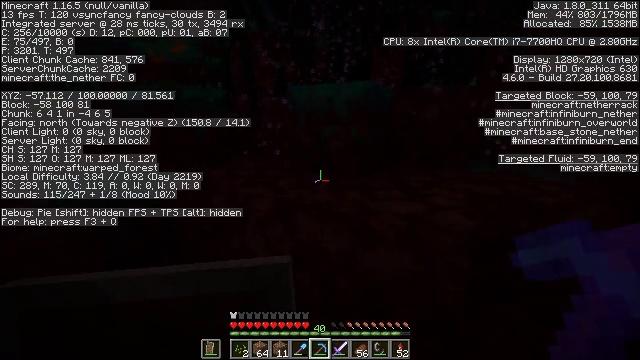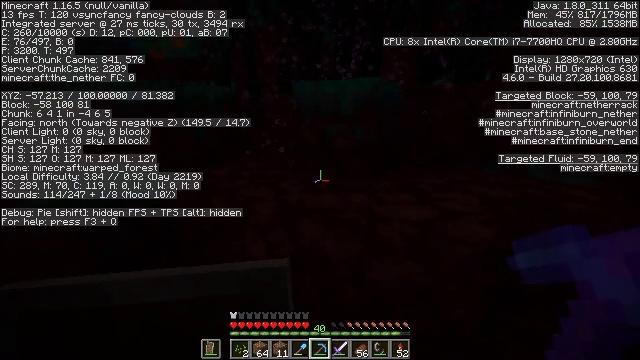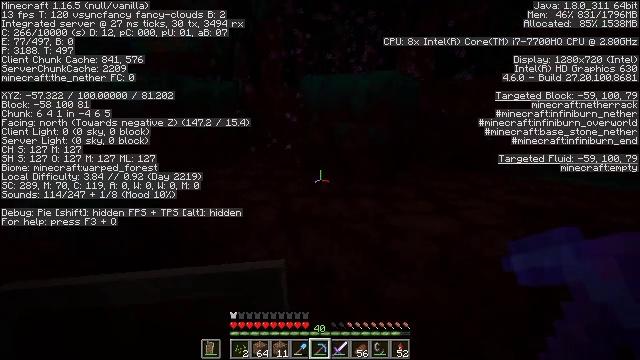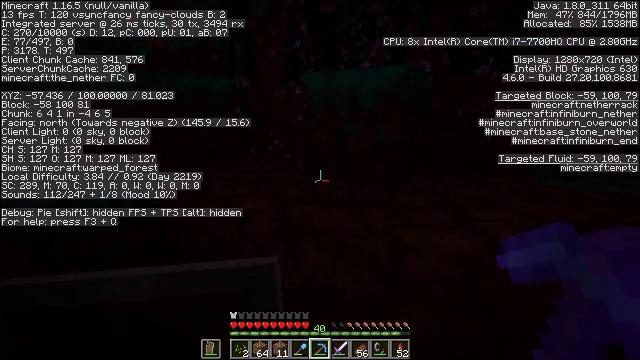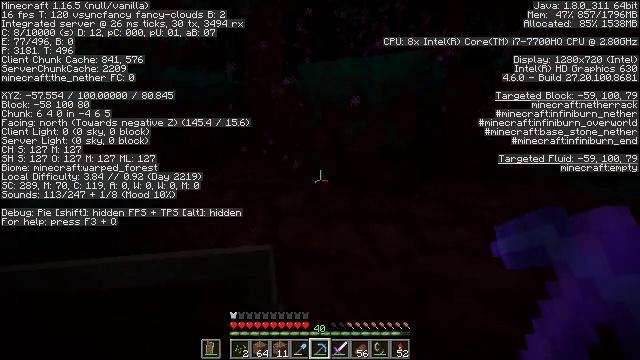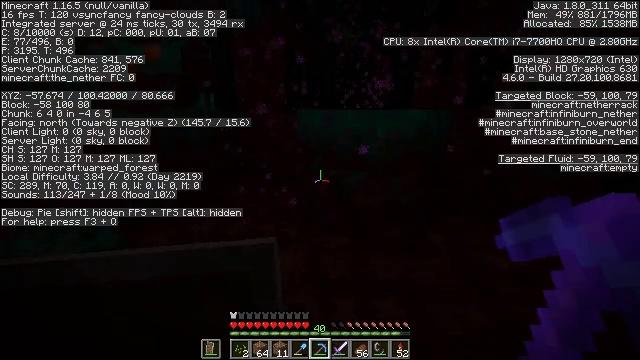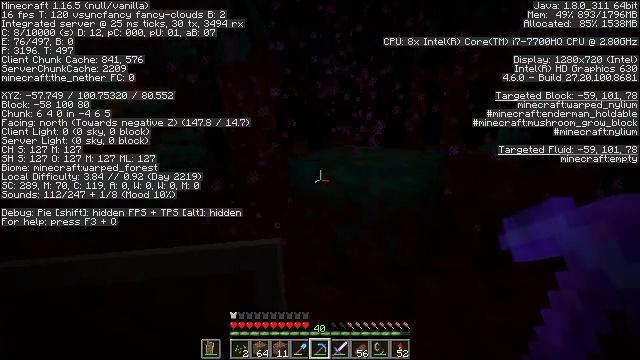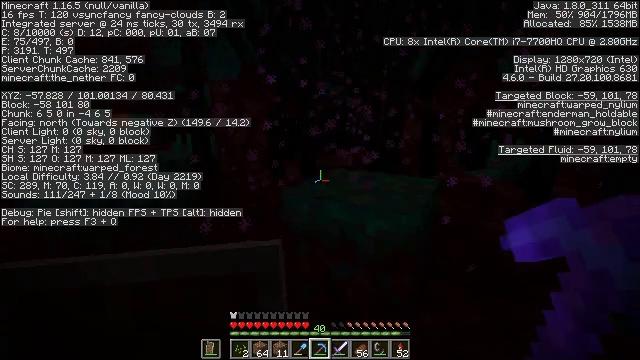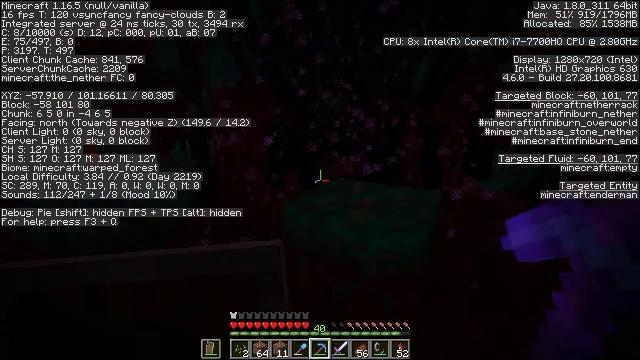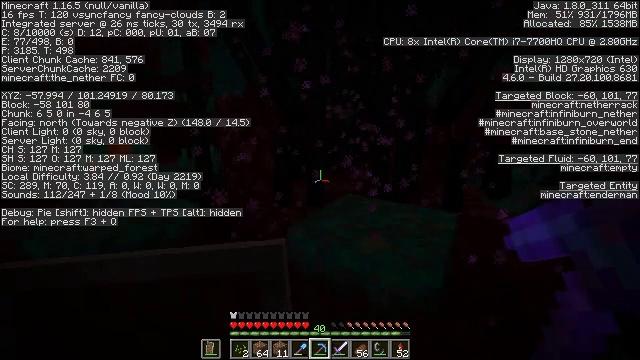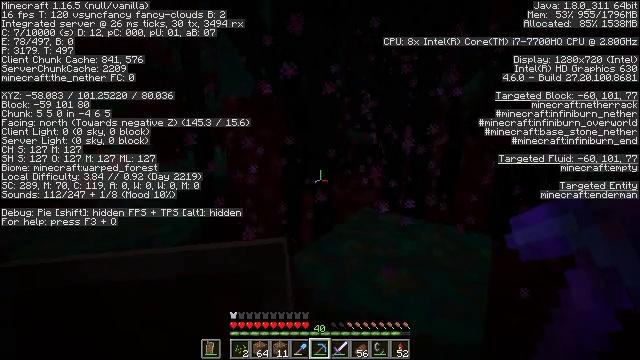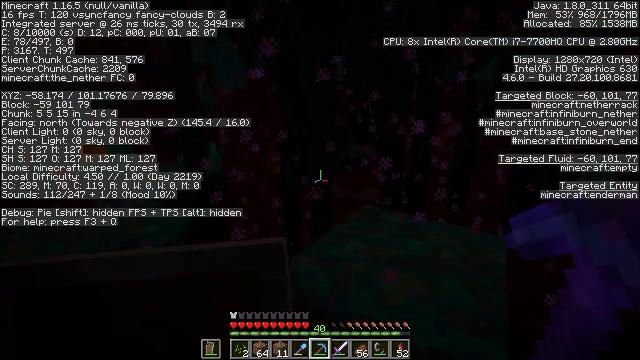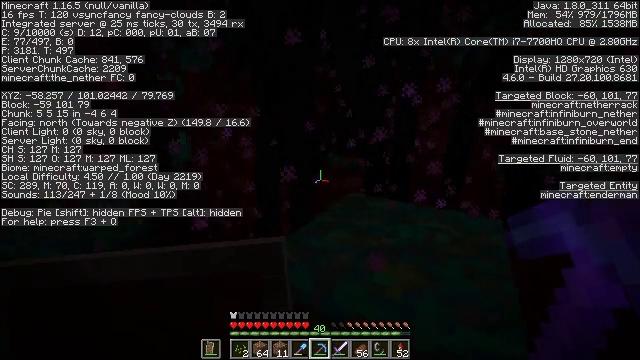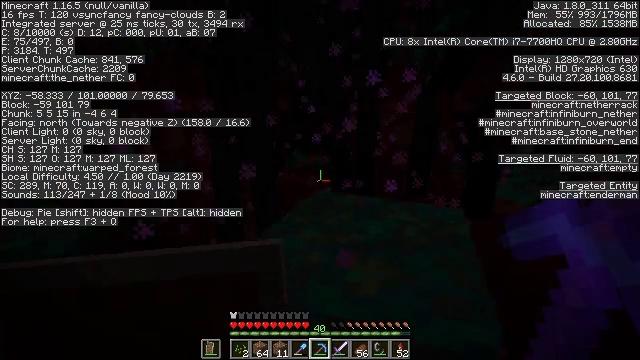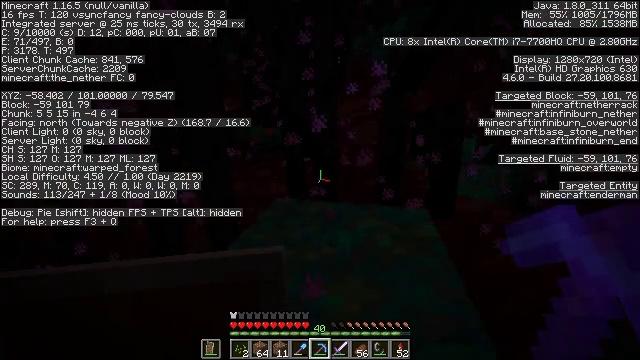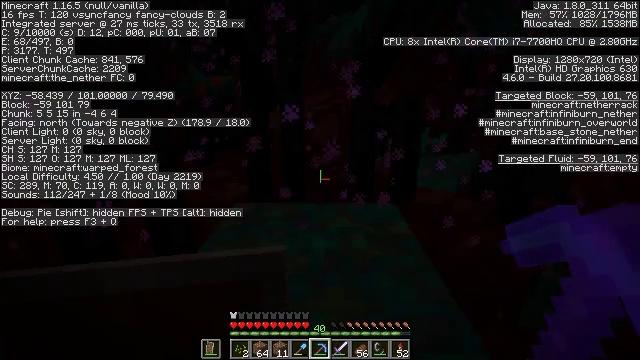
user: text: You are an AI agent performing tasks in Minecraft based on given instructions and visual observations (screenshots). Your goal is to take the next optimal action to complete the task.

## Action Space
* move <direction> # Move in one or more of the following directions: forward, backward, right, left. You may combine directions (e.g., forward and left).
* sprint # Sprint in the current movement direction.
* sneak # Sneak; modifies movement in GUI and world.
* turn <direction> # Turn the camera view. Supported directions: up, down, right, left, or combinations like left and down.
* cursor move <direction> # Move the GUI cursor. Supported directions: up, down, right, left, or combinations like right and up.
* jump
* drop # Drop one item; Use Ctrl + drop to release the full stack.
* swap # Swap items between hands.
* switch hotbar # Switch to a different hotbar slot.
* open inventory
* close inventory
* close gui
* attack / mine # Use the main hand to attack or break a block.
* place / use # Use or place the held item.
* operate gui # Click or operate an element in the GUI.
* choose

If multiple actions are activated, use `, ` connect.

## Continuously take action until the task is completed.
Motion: motion action
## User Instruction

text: Gather warped nylium from the ground.
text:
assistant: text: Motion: move forward, turn left
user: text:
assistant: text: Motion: move forward, turn left
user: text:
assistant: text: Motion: move forward, turn left
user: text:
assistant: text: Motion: move forward
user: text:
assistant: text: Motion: move forward, jump
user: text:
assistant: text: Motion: move forward, turn right, jump
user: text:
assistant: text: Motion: move forward, turn right, jump
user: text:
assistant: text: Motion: move forward, jump
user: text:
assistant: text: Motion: move forward, turn left, jump
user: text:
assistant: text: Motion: move forward, turn left and down
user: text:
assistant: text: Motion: move forward
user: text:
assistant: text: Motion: turn right
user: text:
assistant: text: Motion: turn right
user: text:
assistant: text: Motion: turn right
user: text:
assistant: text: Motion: turn right and down
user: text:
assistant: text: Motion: turn right and down
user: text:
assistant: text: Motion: turn right
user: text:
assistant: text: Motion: turn right
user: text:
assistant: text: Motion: turn right
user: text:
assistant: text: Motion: turn right
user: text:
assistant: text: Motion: no_op
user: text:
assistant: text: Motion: no_op
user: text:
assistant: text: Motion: no_op
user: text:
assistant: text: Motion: no_op
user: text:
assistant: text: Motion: turn left
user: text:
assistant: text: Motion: turn left and down
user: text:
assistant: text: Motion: turn left
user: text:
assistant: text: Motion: turn left
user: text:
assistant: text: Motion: turn left
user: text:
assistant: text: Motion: turn left